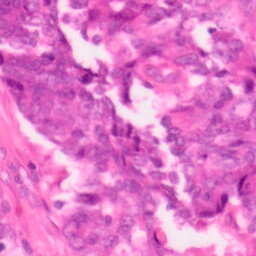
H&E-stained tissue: Colon